Question: I have an application with Razor Enabled and a service like this:
'''
public object Post(SelectTerminalRequest request)
{
var location = base.Request.AbsoluteUri.CombineWith(request.TerminalId, "/flights");
if (Request.Cookies.ContainsKey("Terminal"))
{
Request.Cookies.Remove("Terminal");
}
Request.Cookies.Add("Terminal",
new Cookie("Terminal", request.TerminalId.ToString())
{ Expires = DateTime.Now.AddYears(1) });
return new HttpResult(HttpStatusCode.Redirect)
{
Location = location
};
}
'''
However, when I try and access that cookie in my Razor View, its empty:
'''
@{
Cookie cookie;
Request.Cookies.TryGetValue("Terminal", out cookie);
var baseUri = Request.GetApplicationUrl() + "/terminals";
var redirectUrl = cookie != null ? baseUri + "/" + cookie.Value + "/flights" : baseUri;
}
'''
When I browse my cookies, I don't see anything with 'Terminal':

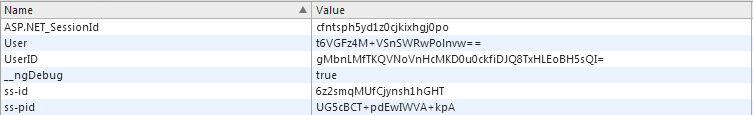
Answer: You'll kick yourself for this one, I am sure, but adding cookies should be on the 'Response', you used the 'Request' object. :) Don't worry I've done that too!
'''
Response.SetCookie("Terminal", request.TerminalId.ToString());
'''